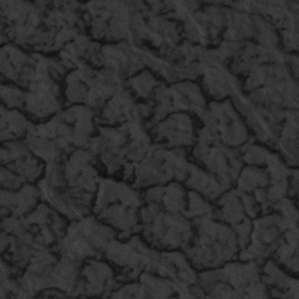
Label: frost